Question: Given the schedule below, what is the maximum total time (in minutes) a person can spend in lectures? All time nodes are integer multiples of 10 minutes.
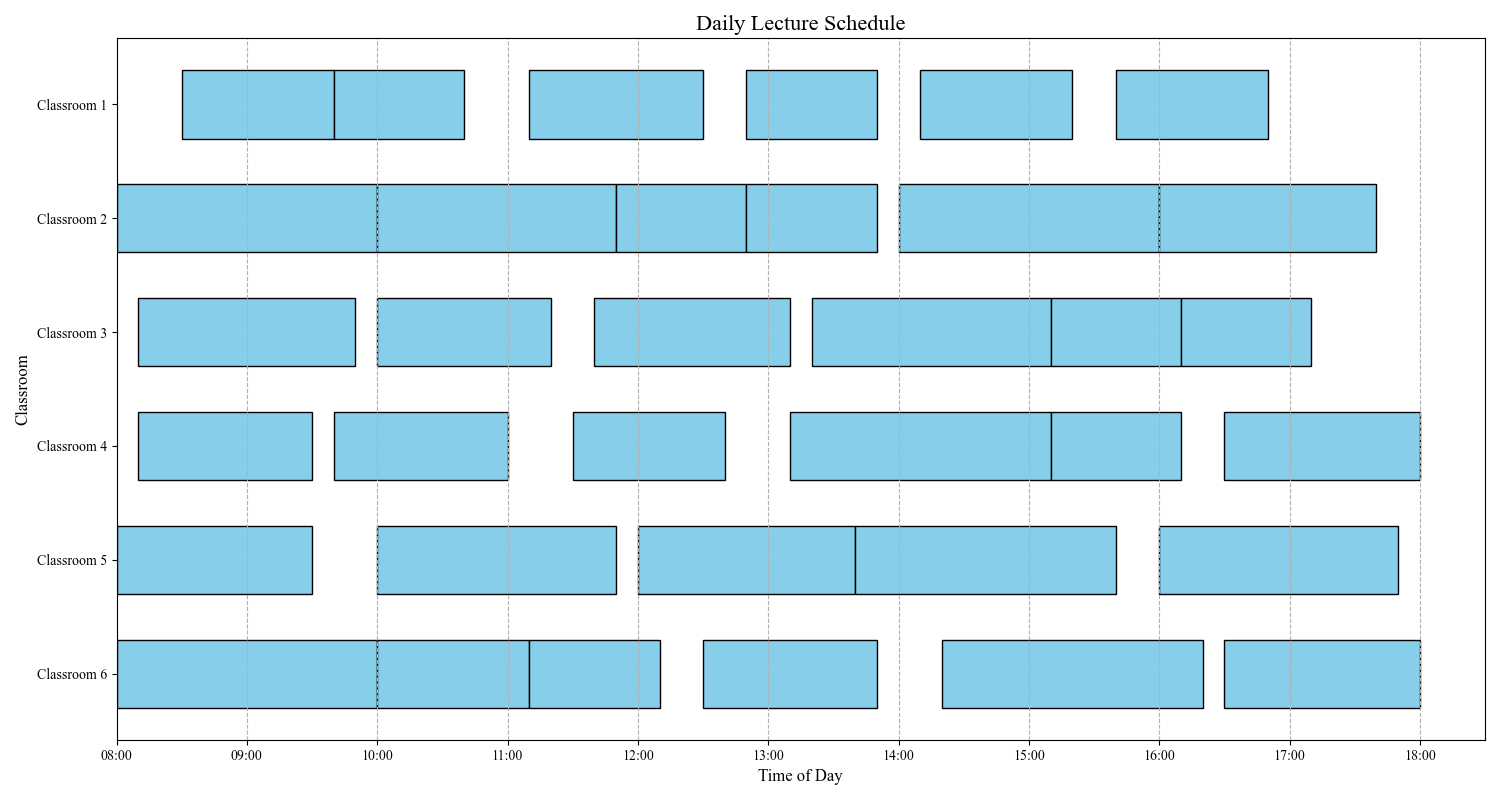
Answer: 580